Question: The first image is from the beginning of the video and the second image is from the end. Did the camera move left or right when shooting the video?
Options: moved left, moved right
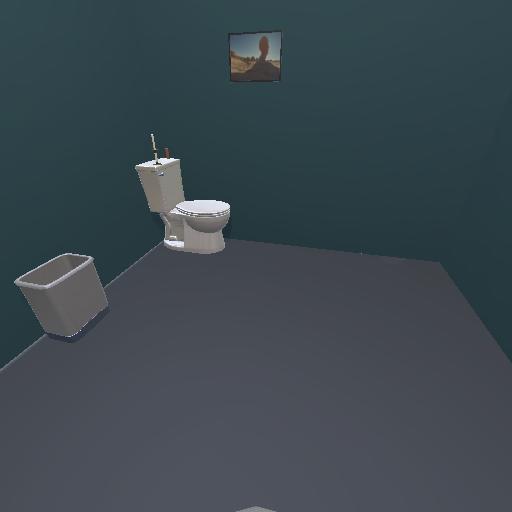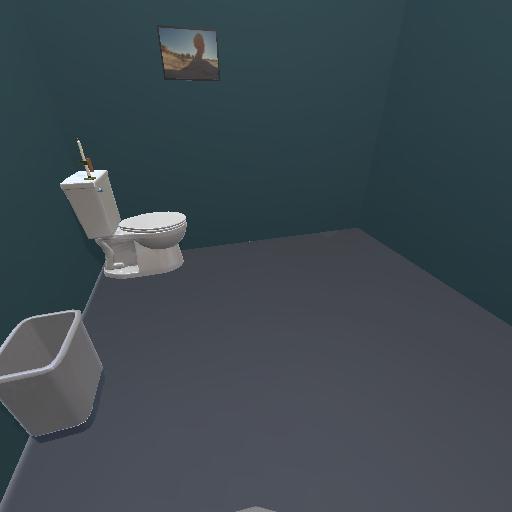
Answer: moved left